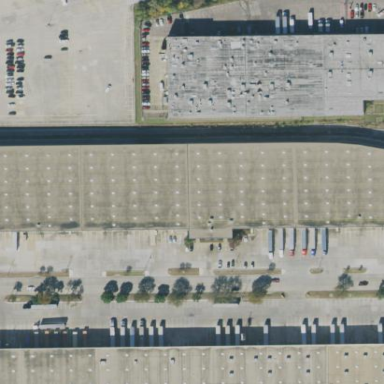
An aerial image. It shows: Warehouse building.